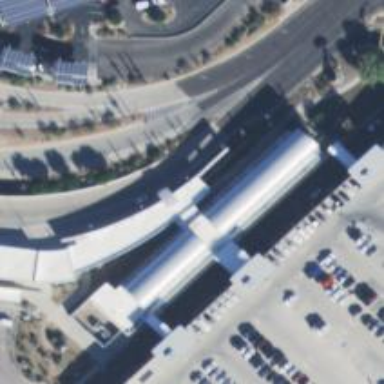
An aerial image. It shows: Car rental facility.